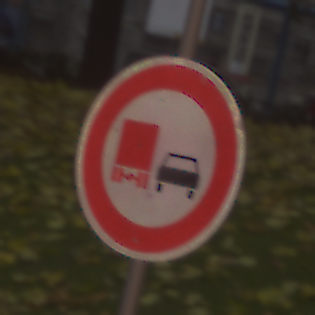
Verkehrszeichen: UeberholverbotKraftfahrzeuge
Umgebung: Outdoor, Nature
Tageszeit: MorningAfternoon
Wetter: Overcast
Licht: Natural
Jahreszeit: Autumn
Kontrast: LowContrast